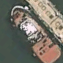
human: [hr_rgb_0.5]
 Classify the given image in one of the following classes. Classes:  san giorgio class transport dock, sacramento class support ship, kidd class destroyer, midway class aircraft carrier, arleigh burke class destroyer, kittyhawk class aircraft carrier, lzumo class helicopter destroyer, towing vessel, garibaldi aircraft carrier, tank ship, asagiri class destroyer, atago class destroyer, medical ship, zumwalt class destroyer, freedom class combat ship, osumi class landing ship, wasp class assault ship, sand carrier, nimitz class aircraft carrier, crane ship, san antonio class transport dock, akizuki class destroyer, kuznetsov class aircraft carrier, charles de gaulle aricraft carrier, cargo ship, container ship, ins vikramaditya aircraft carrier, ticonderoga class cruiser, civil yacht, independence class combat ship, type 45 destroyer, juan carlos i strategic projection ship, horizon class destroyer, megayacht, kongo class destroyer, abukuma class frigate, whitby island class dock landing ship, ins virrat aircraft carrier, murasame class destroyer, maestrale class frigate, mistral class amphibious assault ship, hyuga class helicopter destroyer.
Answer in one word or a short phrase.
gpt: Towing vessel